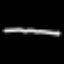
Label: line